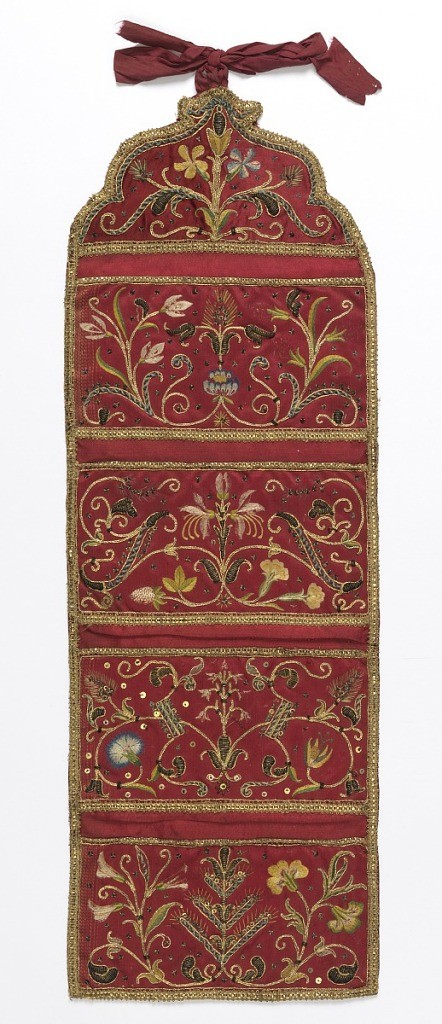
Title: Wall pocket
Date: early 18th century
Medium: silk, metal thread Technique: satin weave with silk and metal thread embroidery
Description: Long wall pocket with four sections and shaped top, made to hang. Bright red satin with embroidery in colored silks and metal threads. Each section has a symmetrical vine and flower design worked in polychrome silks, with gold threads, cords, and raised work. Trimmed with gold braid; backed with red taffeta.